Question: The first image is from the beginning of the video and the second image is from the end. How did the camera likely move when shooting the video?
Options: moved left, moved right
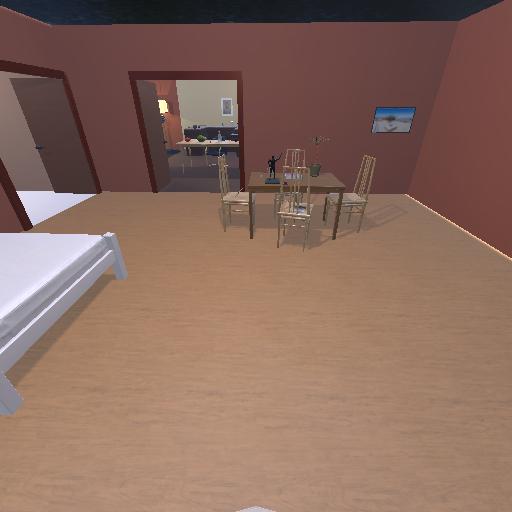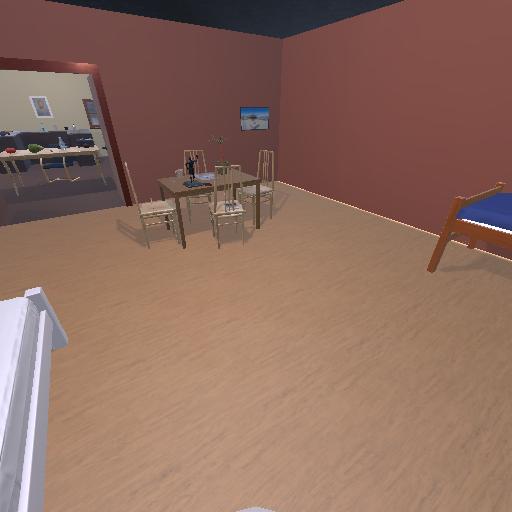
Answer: moved left